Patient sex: M
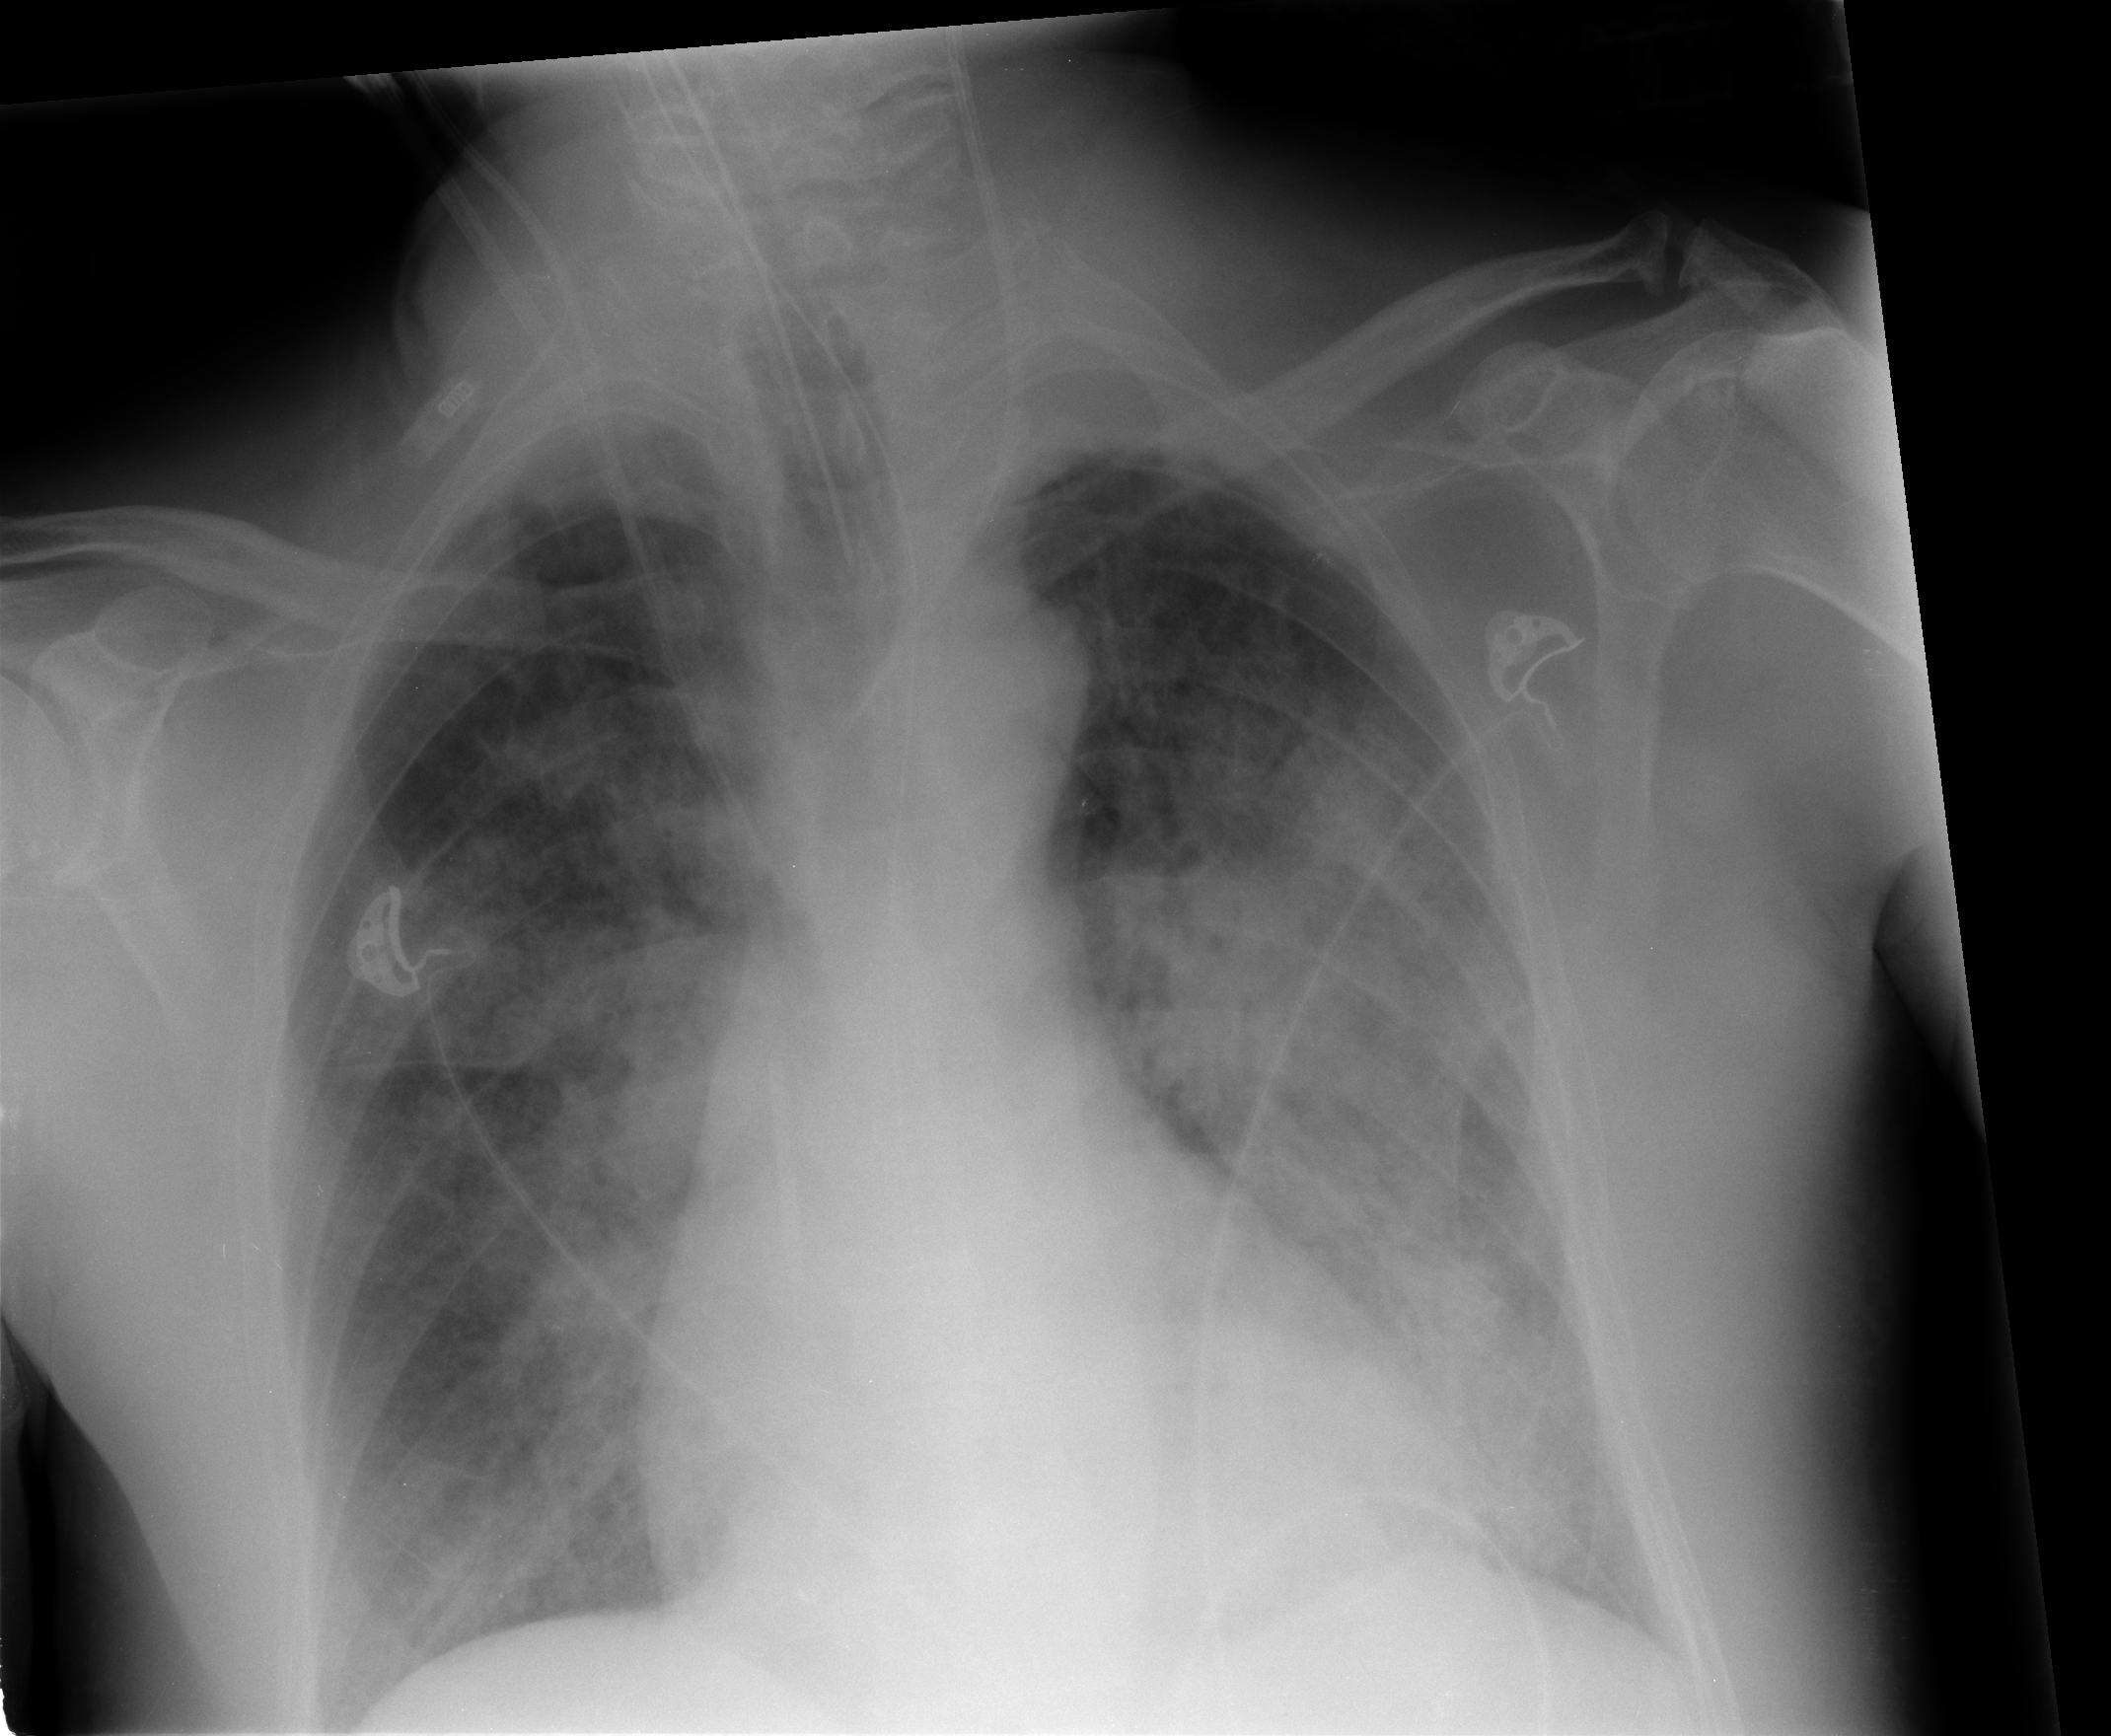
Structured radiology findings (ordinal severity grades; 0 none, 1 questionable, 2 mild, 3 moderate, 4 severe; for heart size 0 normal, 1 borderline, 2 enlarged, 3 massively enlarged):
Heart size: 0
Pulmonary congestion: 0
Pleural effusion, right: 0
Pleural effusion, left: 1
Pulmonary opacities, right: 3
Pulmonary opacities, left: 3
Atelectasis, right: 1
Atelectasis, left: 2